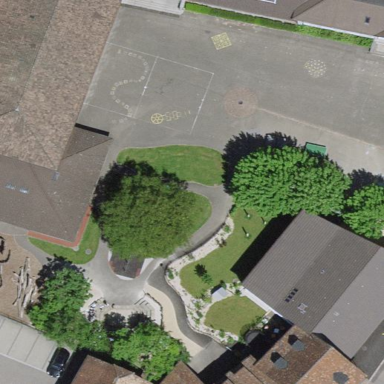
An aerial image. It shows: Schoolyard designated as leisure land.